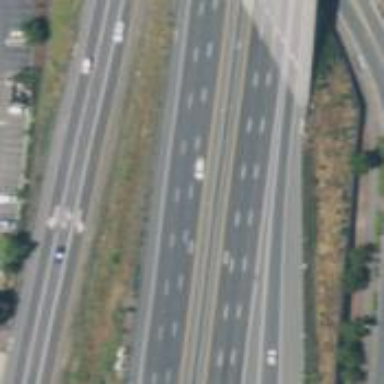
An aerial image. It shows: Motorway link.